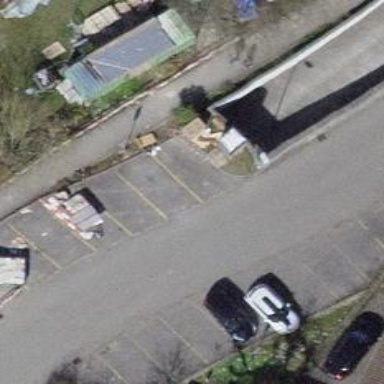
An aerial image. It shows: Entrance to parking area.